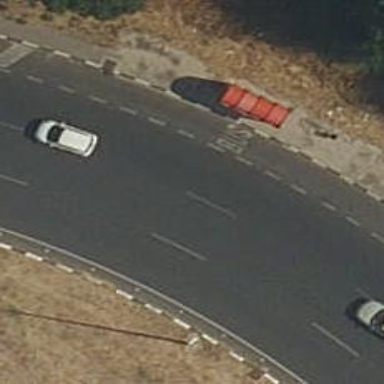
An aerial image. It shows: Tertiary road leading to roundabout junction.